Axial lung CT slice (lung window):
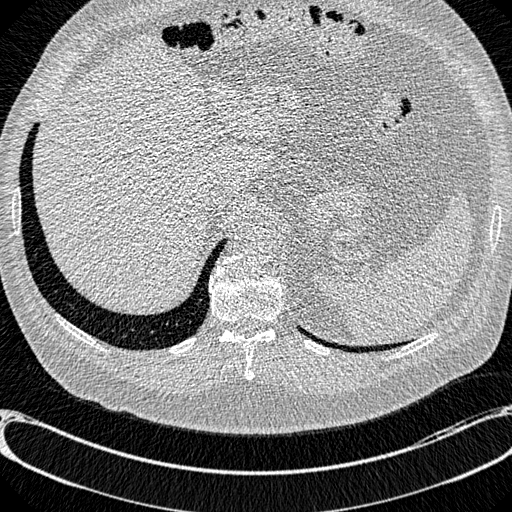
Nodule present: no